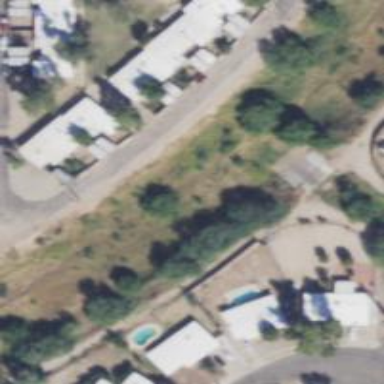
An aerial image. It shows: Alleyway designated as service road.